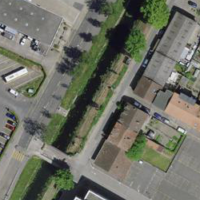
EUNIS habitat code: 54
Species observed at this site:
Convolvulus arvensis
Mergus merganser